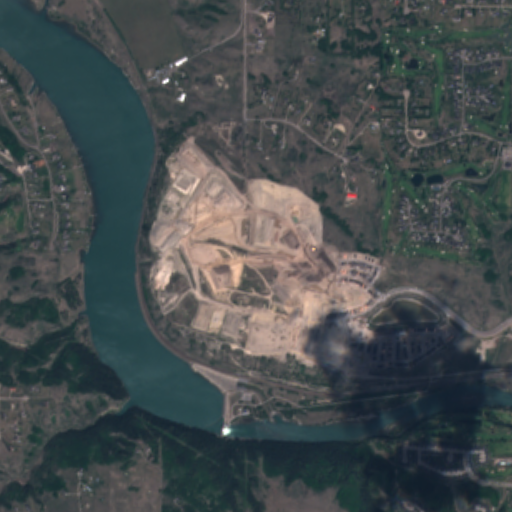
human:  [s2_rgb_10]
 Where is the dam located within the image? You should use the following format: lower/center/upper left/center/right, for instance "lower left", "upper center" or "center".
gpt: The dam is located in the lower center of the image.
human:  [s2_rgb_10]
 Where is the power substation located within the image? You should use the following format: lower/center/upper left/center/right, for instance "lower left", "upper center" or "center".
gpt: The power substation is located in the lower center of the image.
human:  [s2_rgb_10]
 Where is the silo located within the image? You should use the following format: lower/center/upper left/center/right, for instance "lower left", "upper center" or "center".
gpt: The silo is located in the upper left of the image.
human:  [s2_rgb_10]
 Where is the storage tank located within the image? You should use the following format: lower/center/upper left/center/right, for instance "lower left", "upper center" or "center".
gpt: The storage tank is located in the upper left of the image.
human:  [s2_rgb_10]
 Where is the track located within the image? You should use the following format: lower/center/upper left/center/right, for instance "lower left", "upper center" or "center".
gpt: There is no track in the image.